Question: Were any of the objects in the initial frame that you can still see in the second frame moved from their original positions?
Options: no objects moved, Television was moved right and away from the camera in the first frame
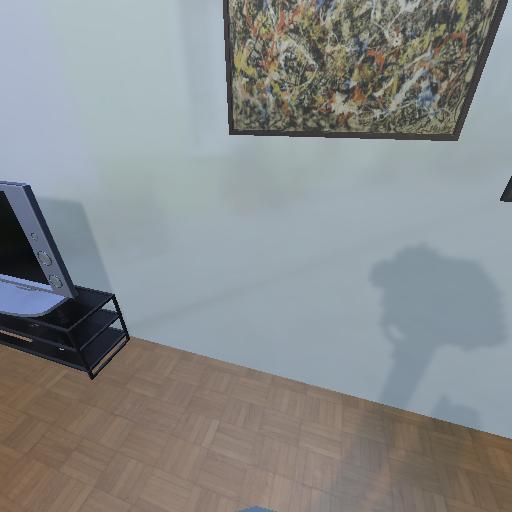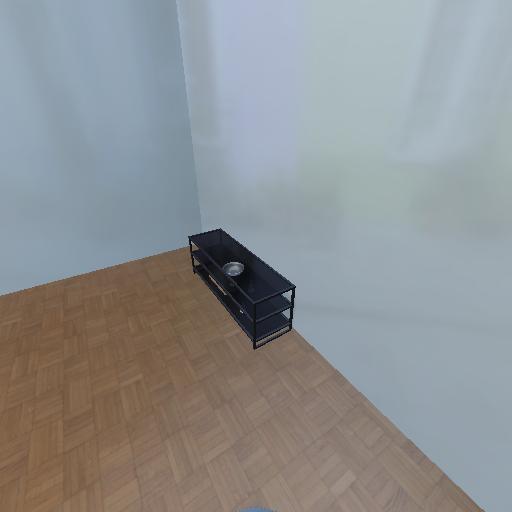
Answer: no objects moved